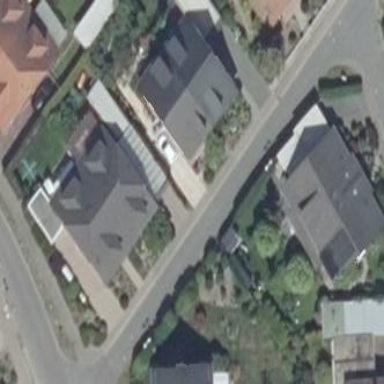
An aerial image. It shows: Semi-detached house.